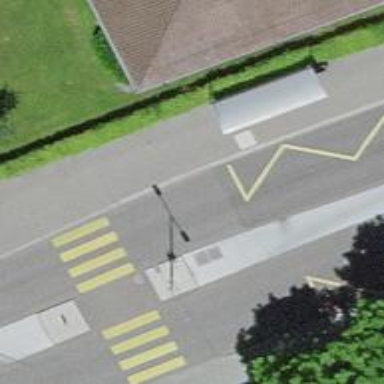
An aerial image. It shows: Bus stop with shelter. It is platform for public transport.